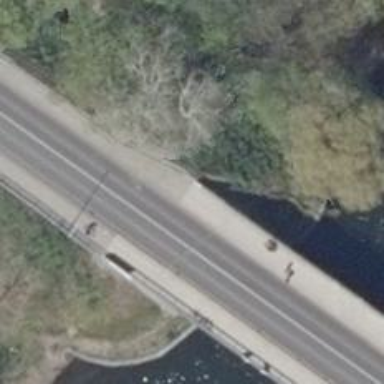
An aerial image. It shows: Concrete bridge over path.